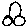
Label: circle